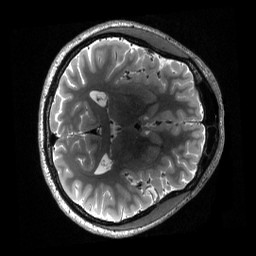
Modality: T2w
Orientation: axial
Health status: healthy
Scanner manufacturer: siemens
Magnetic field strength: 3 T
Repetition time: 3.2 s
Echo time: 0.563 s